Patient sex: M
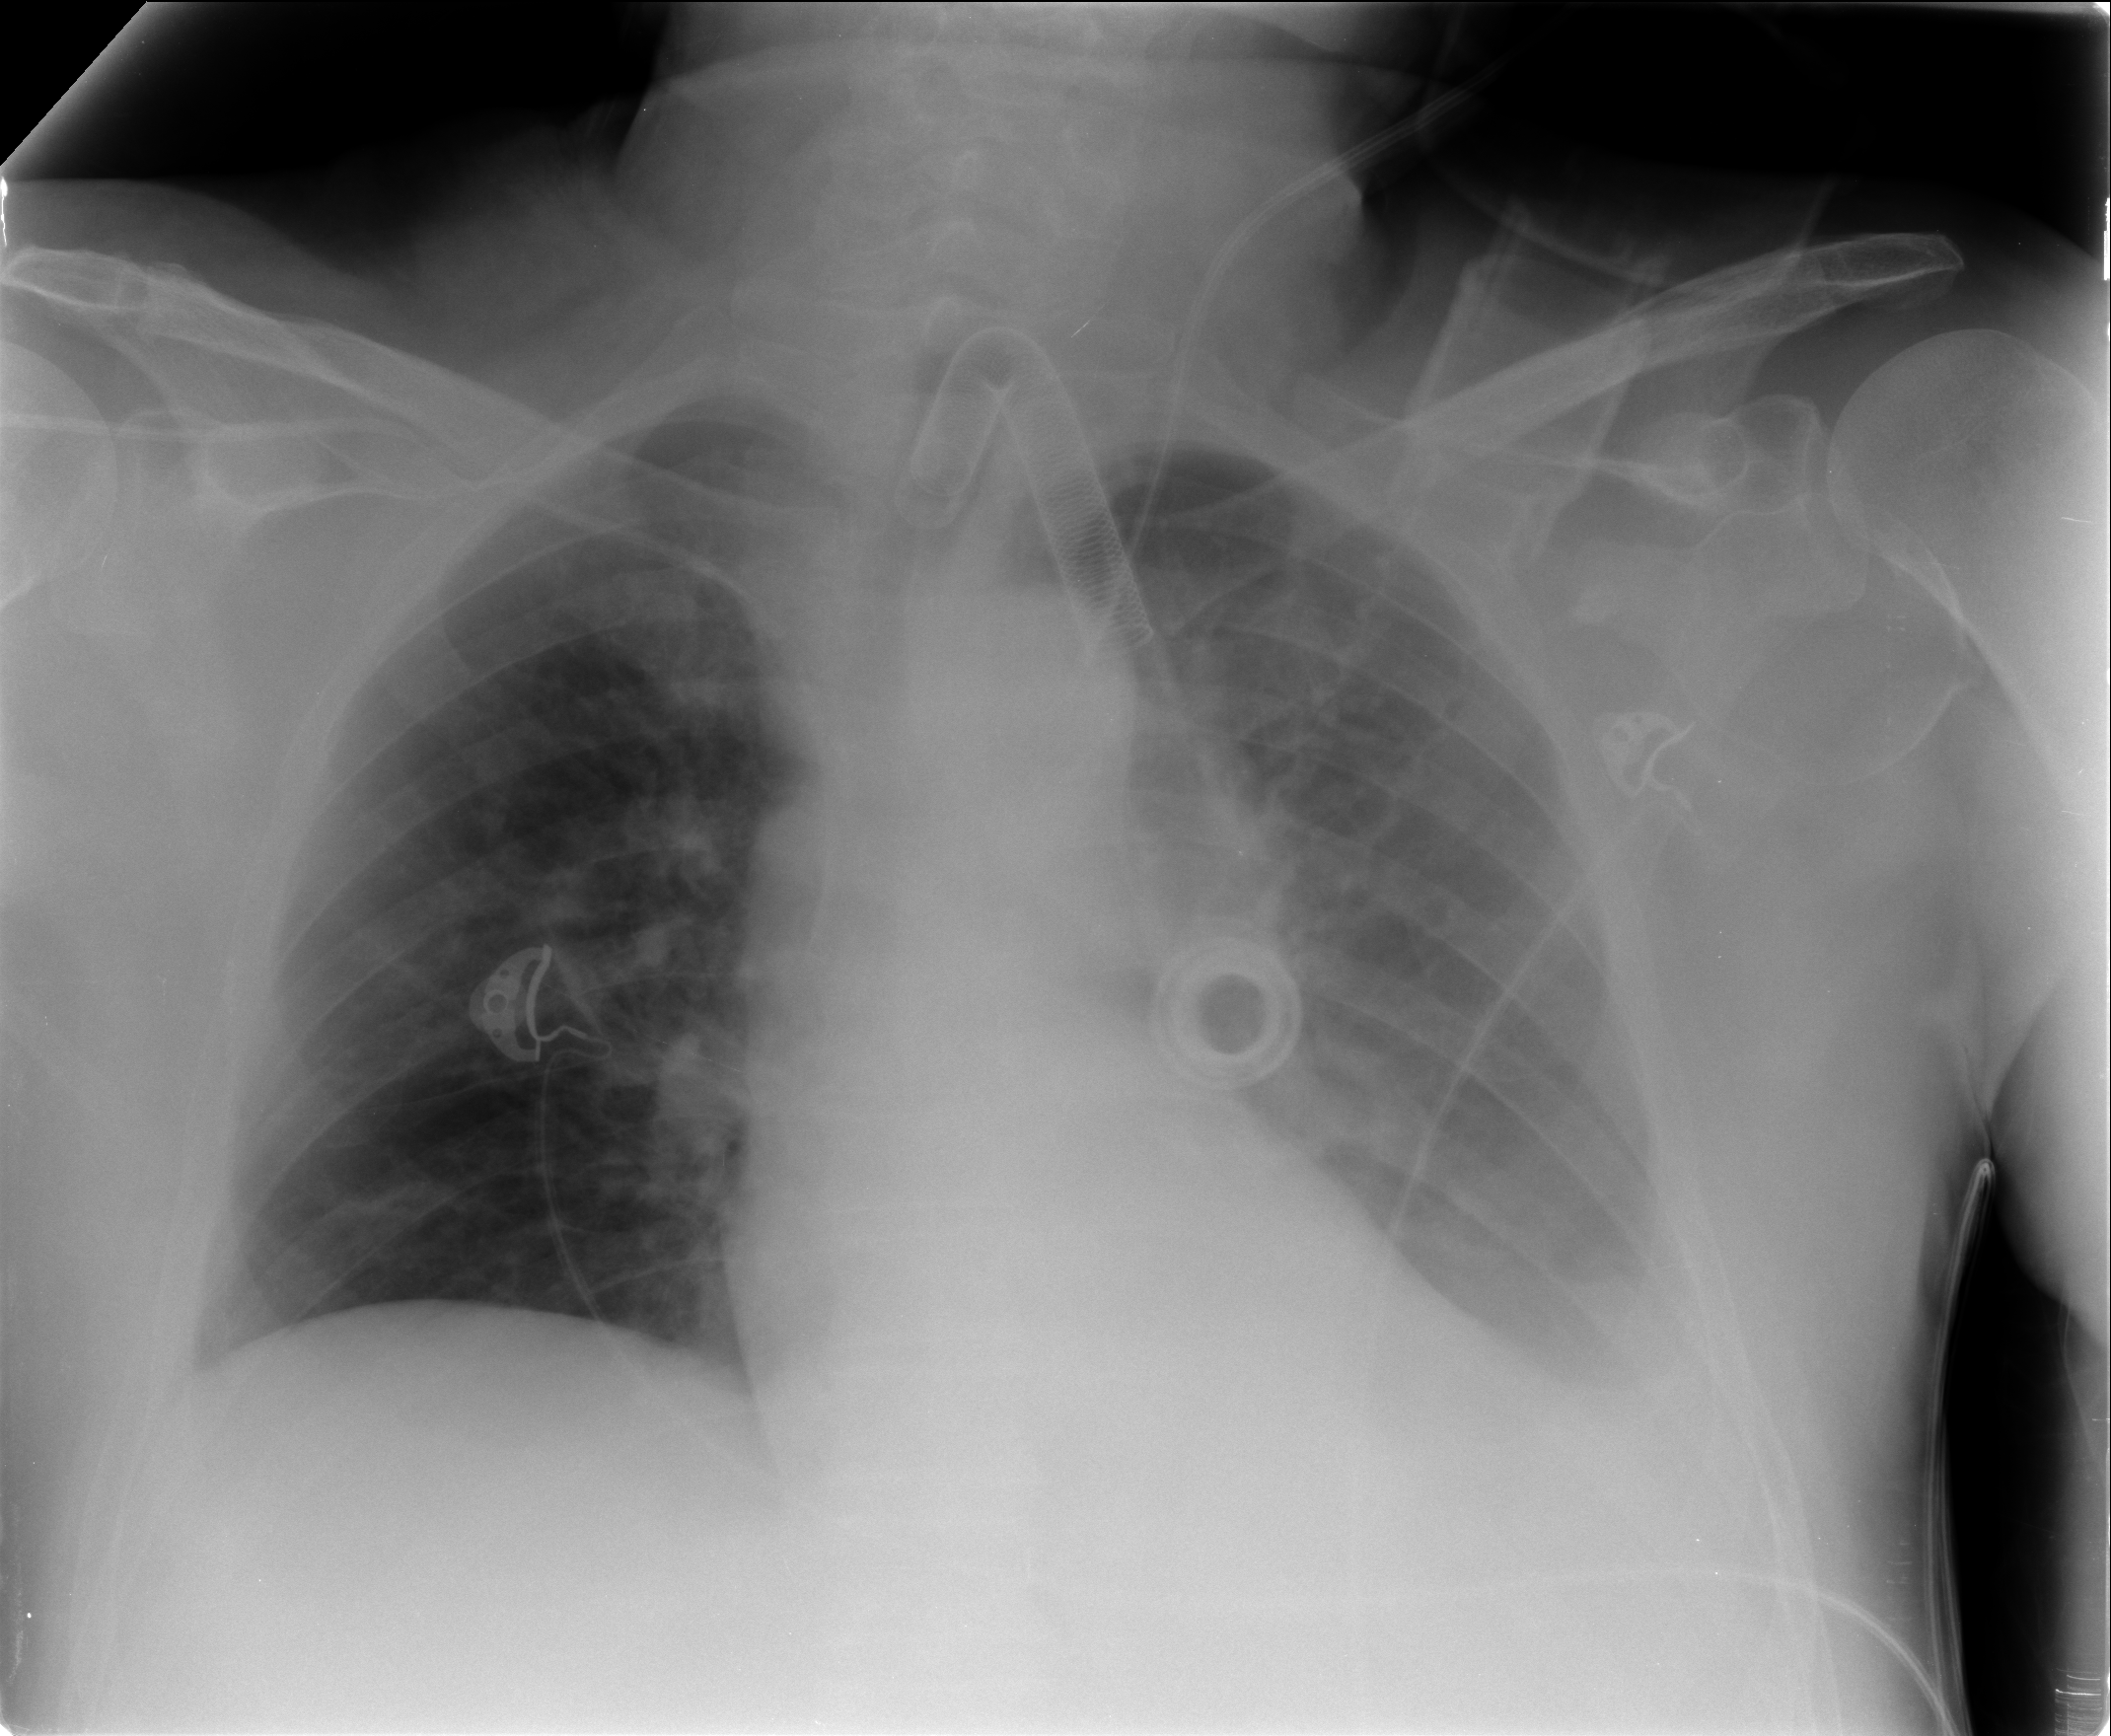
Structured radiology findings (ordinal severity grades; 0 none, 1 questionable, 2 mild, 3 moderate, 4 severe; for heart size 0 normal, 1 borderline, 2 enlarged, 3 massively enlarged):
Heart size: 1
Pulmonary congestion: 0
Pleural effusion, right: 1
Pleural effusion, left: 2
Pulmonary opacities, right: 0
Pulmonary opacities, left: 1
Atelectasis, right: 2
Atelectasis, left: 2